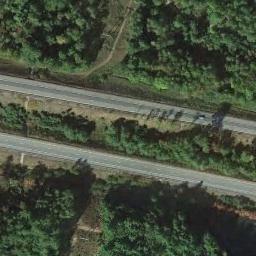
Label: freeway